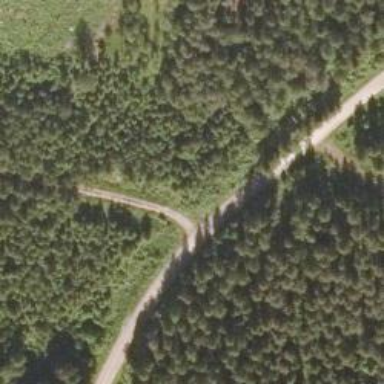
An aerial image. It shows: Unclassified road.